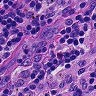
Metastatic tissue present: no